Chest X-ray:
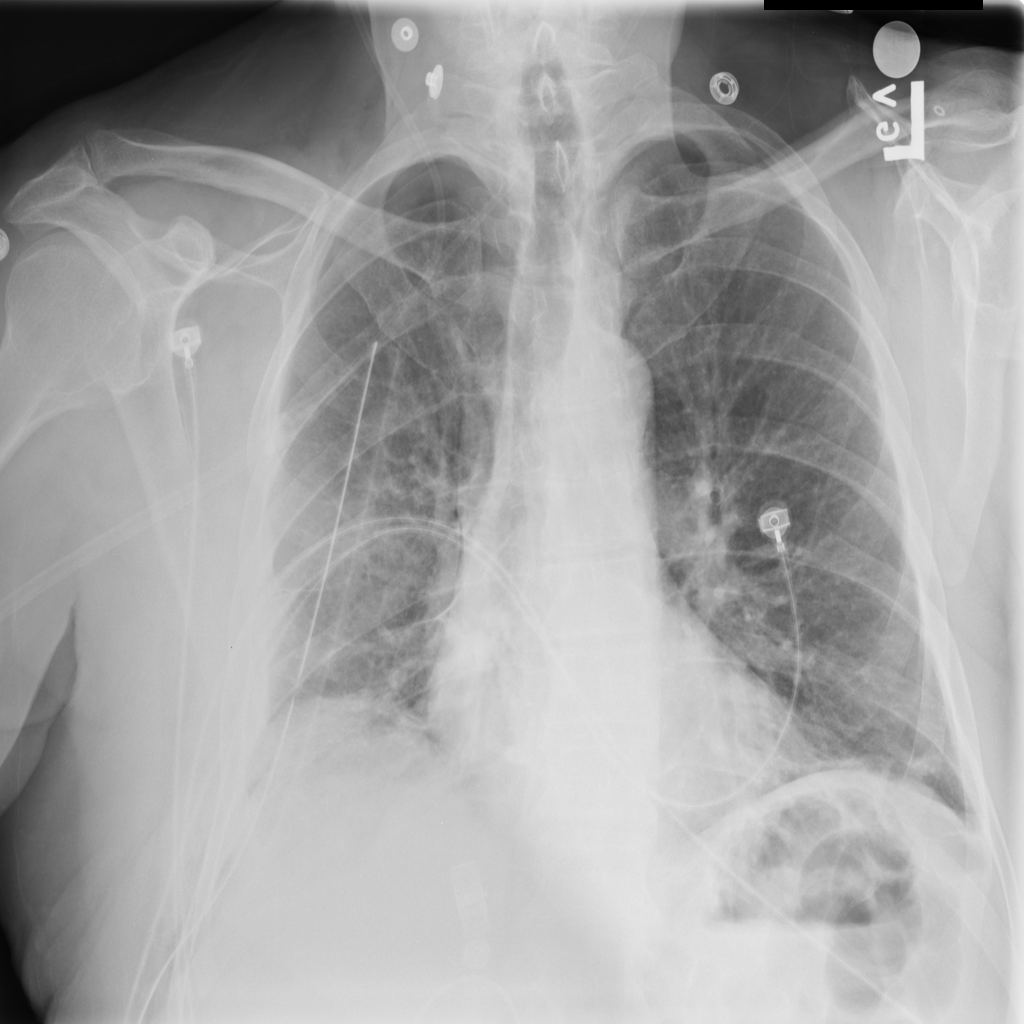
Findings: Pneumothorax, Consolidation, Effusion, Atelectasis
No abnormal finding: no